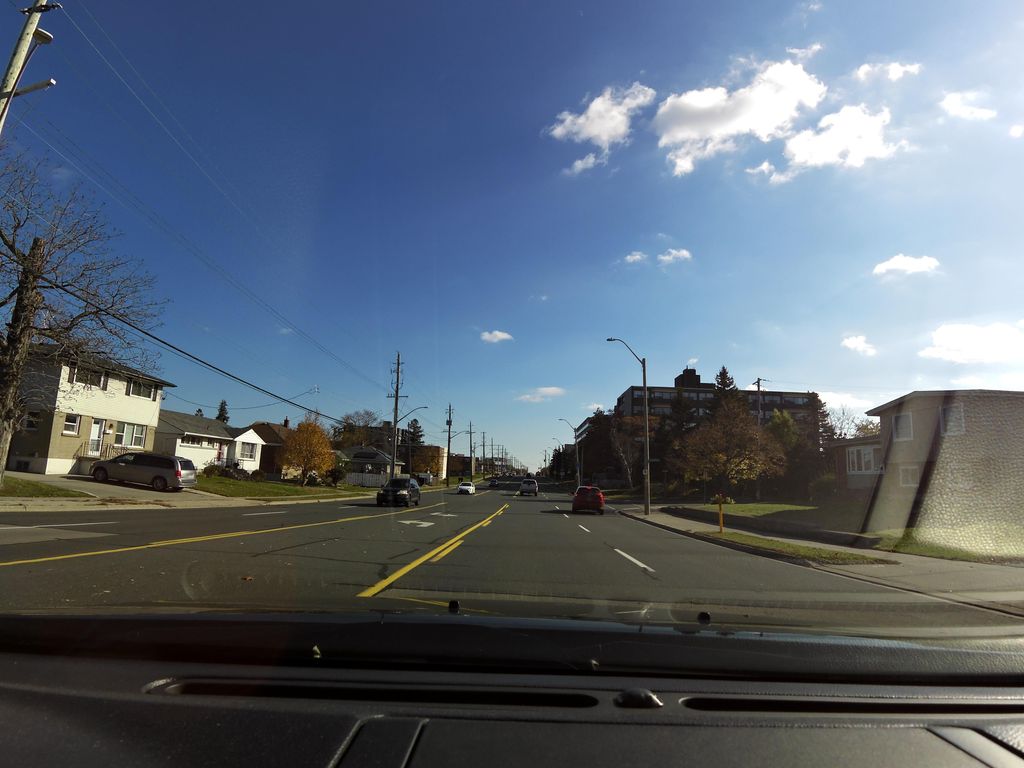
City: hamilton